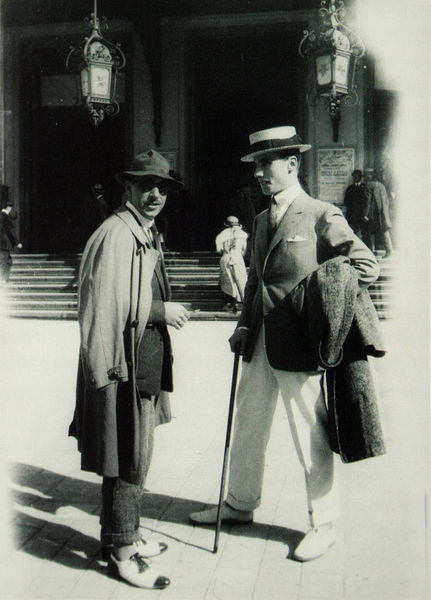
Titel: Igor Stravinsky und Boris Kochno vor dem Casino in Monte Carlo
Standort: Monaco
Institution: Nouveau Musée National
Schlagwörter: hand, mann, schatten, weiß, stadt, elegant, frau, grau, hell, hintergrund, hut, hüte, lampe, laterne, laternen, licht, männer, profil, schwarz, strasse, herren, anzug, hose, jacke, kragen, stehen, kirche, sonne, mantel, frontal, kinn, lippen, stock, sommer, italien, zwei, gehstock, schuhe, platz, moment, treppe, herrschaften, tafel, strohhut, lack, stufe, stufen, jackett, foto, fotografie, photographie, eingang, schild, asien, schwarzweiß, brille, plakat, mäntel, spazierstock, photo, taschentuch, armreif, dandy, begegnung, einstecktuch, lackschuhe, aufnahme, casino, sonnenbrille, modefoto, dandies, revue, brusttasche, umhängen